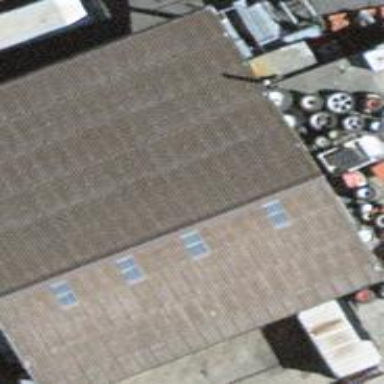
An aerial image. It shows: Car repair shop.